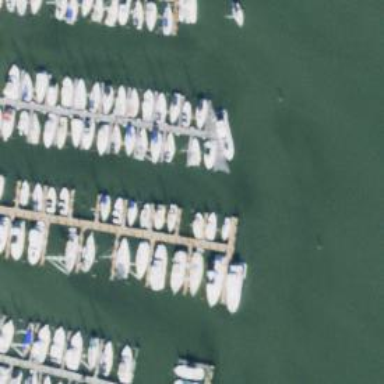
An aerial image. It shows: Man-made pier.